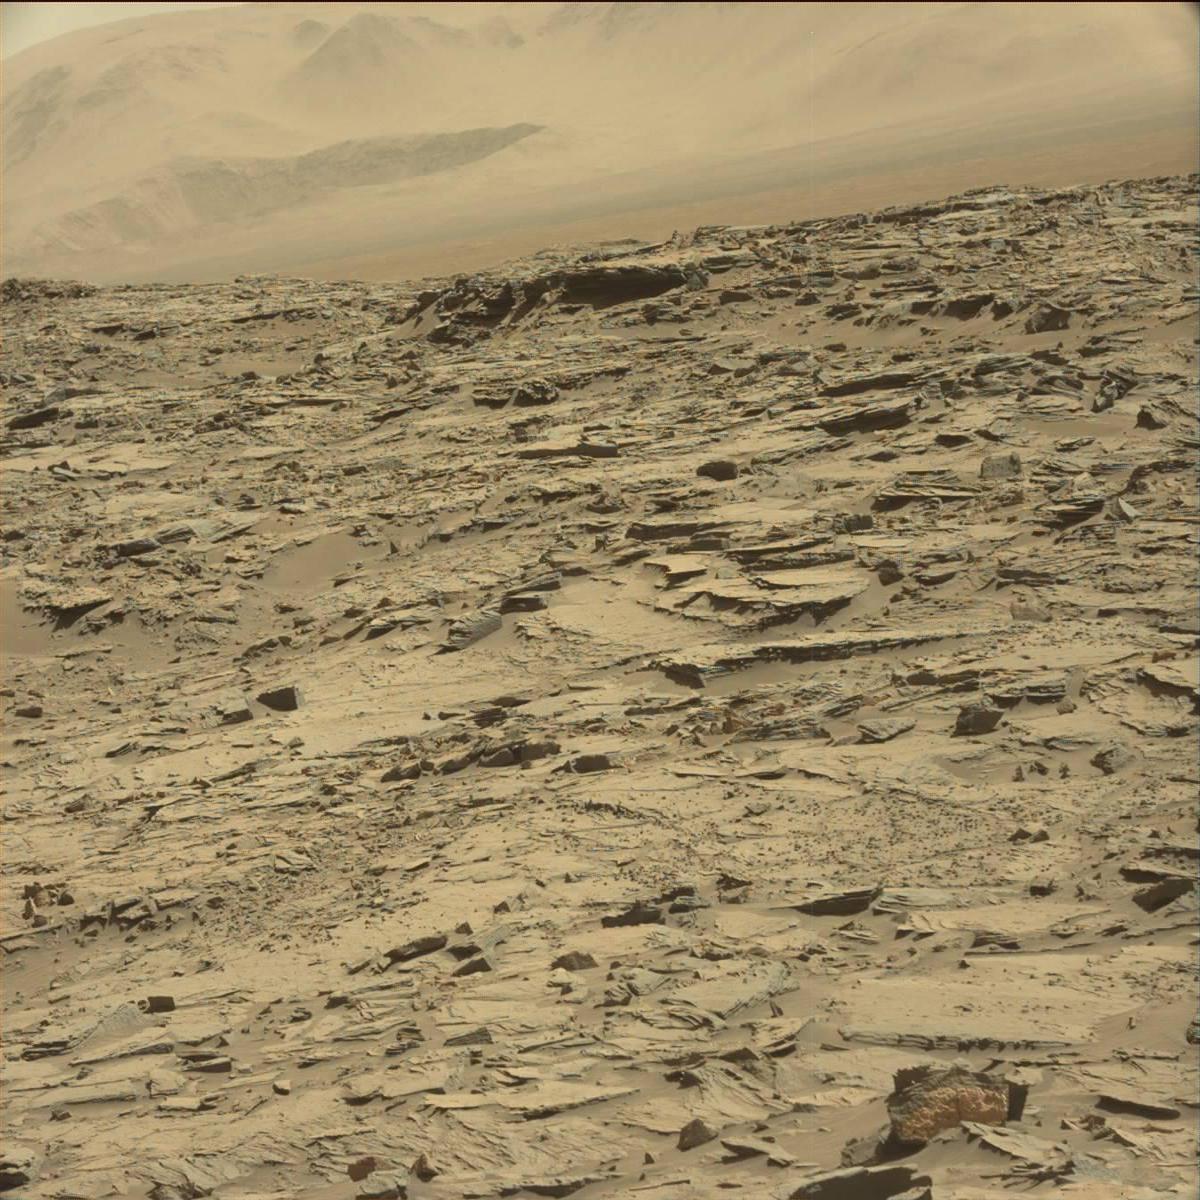
Terrain classes present: Bedrock, Ridge, Sand / Soil, Sky